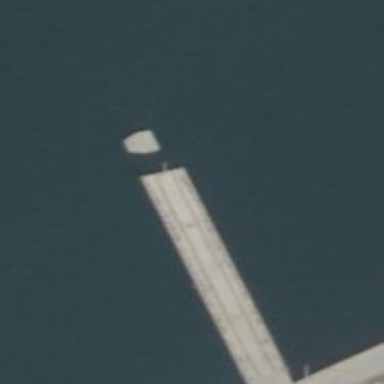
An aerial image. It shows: Man-made pier.